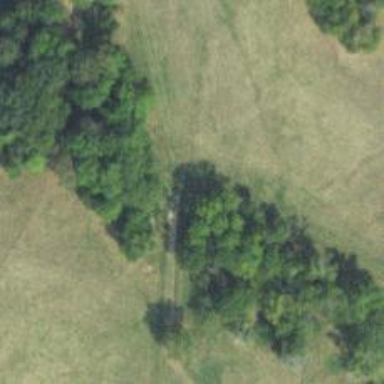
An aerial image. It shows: Culvert tunnel.